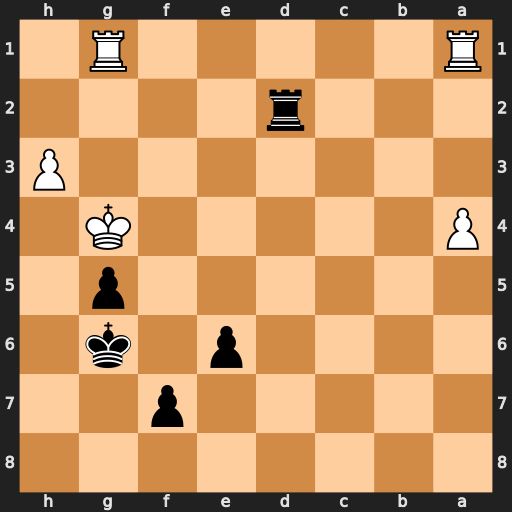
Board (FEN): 8/5p2/4p1k1/6p1/P5K1/7P/3r4/R5R1
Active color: b
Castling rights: -
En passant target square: -
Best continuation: Rd3 Raf1 f5+ Rxf5 exf5#